Question: I use this function to create tabs. When I want to add button "?" that will open the Wizard, this button appears at the right side of this JTable. How to edit this?
comp1 - "1. Dp/Drho", comp2 - "2. Df2/Drho", comp3 - "3. SDSS", comp4 - "4. Help". name1-4 - names of this tabs.
'''
static protected JPanel allocateUniPane(Component comp1,Component comp2,Component comp3, Component comp4,
String name1, String name2, String name3, String name4){
JPanel resultPane = new JPanel();
GridBagLayout gridbagforUnionPane = new GridBagLayout();
GridBagConstraints cUnionPane = new GridBagConstraints();
resultPane.setLayout(gridbagforUnionPane);
cUnionPane.fill = GridBagConstraints.BOTH;
cUnionPane.anchor = GridBagConstraints.CENTER;
JButton showWizard = new JButton("?");
cUnionPane.weightx = 0.5;
cUnionPane.weighty = 0.5;
JTabbedPane jtp = new JTabbedPane();
jtp.addTab(name1, comp1);
jtp.addTab(name2, comp2);
jtp.addTab(name3, comp3);
jtp.addTab(name4, comp4);
cUnionPane.gridx = 0;
cUnionPane.gridy = 0;
resultPane.add(jtp,cUnionPane);
cUnionPane.fill = GridBagConstraints.NORTH;
cUnionPane.weightx = 0.5;
cUnionPane.gridx = 1;
cUnionPane.gridy = 0;
resultPane.add(showWizard,cUnionPane);
return resultPane;
}
'''
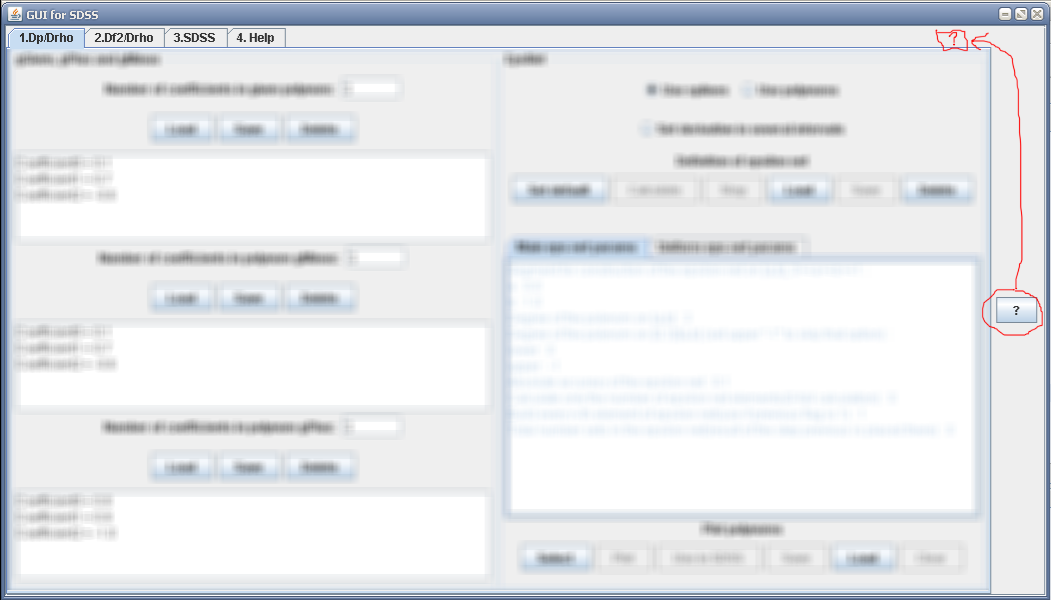
Answer: You want the button to appear to be part of the tabbed pane. You can't use a GridBagLayout (or most other layouts) because they layout positions components in two dimensions on the panel.
Maybe the OverlayLayout will do what you want since it positions components in the third dimension. For example:
'''
import java.awt.*;
import javax.swing.*;
import javax.swing.plaf.*;
public class TabbedPaneWithComponent
{
private static void createAndShowUI()
{
JPanel panel = new JPanel();
panel.setLayout( new OverlayLayout(panel) );
JTabbedPane tabbedPane = new JTabbedPane();
tabbedPane.add("1", new JTextField("one"));
tabbedPane.add("2", new JTextField("two"));
tabbedPane.setAlignmentX(1.0f);
tabbedPane.setAlignmentY(0.0f);
JCheckBox checkBox = new JCheckBox("Check Me");
checkBox.setOpaque( false );
checkBox.setAlignmentX(1.0f);
checkBox.setAlignmentY(0.0f);
panel.add( checkBox );
panel.add(tabbedPane);
JFrame frame = new JFrame("TabbedPane With Component");
frame.setDefaultCloseOperation(JFrame.EXIT_ON_CLOSE);
frame.add( panel );
frame.setLocationByPlatform( true );
frame.setSize(400, 100);
frame.setVisible( true );
}
public static void main(String[] args)
{
EventQueue.invokeLater(new Runnable()
{
public void run()
{
createAndShowUI();
}
});
}
}
'''